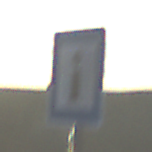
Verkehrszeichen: Informationsstelle
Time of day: SunriseSunset
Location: Outdoor (Nature)
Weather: PartlyCloudy
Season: NotSpecified
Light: Natural